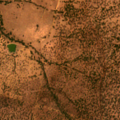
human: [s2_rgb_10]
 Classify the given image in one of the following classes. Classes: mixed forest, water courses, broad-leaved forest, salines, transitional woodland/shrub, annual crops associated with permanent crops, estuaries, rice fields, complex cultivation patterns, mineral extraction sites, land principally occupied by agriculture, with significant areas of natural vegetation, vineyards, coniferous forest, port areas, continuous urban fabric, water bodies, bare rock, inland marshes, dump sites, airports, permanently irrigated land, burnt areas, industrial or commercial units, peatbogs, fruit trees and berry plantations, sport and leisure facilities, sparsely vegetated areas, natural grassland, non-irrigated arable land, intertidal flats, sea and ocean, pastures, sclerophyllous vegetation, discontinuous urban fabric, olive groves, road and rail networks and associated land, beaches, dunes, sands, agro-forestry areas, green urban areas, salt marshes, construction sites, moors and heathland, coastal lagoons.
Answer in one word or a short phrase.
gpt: agro-forestry areas